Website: macys
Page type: customer-info-address
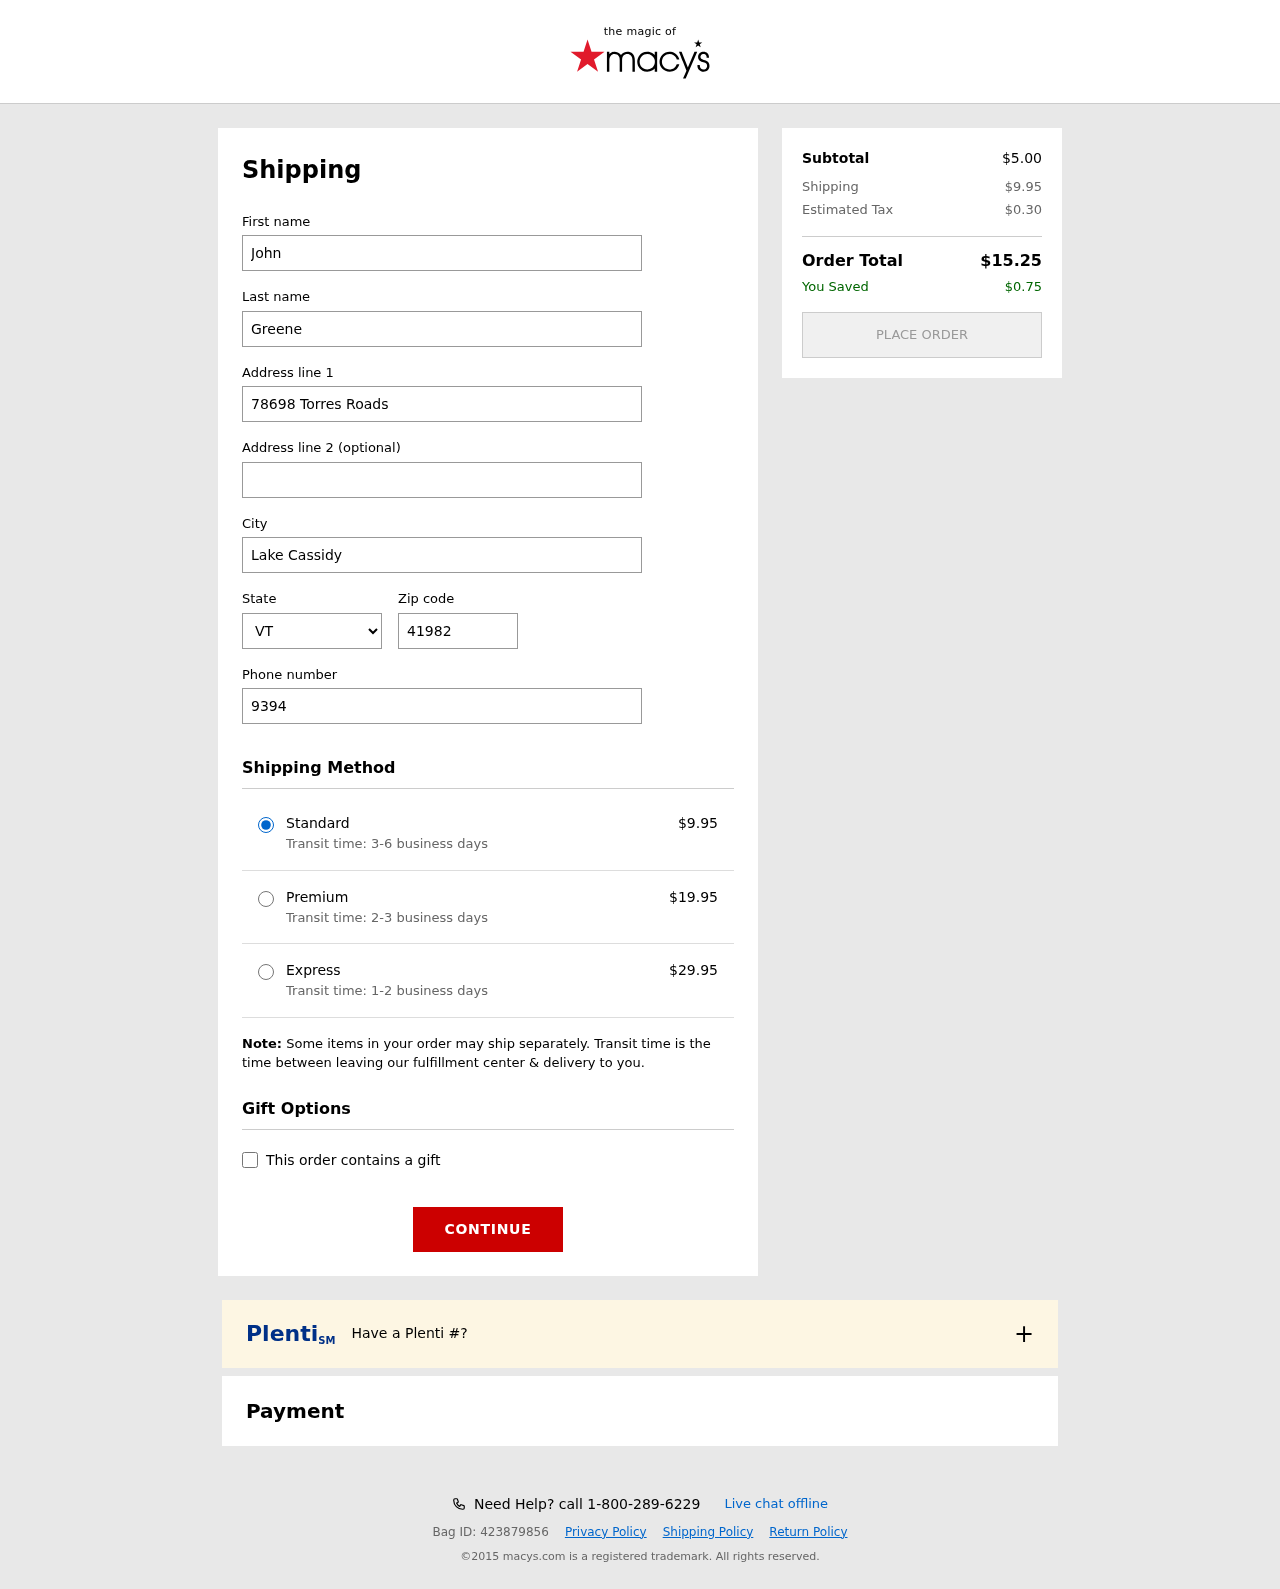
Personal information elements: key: PII_CITY
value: Lake Cassidy
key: PII_FIRSTNAME
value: John
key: PII_LASTNAME
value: Greene
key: PII_PHONE
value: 9394852414
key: PII_POSTCODE
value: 41982
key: PII_STATE_ABBR
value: VT
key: PII_STREET
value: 78698 Torres Roads
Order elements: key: ORDER_SHIPPING_COST
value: $9.95
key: ORDER_SHIPPING_COST_PREMIUM
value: $19.95
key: ORDER_SHIPPING_COST_EXPRESS
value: $29.95
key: ORDER_SUBTOTAL
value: $5.00
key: ORDER_TAX
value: $0.30
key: ORDER_TOTAL
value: $15.25
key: ORDER_SAVINGS
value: $0.75